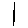
Label: line